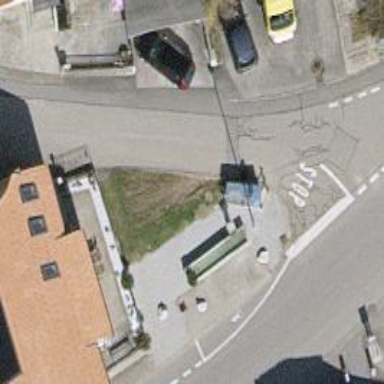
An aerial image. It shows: Drinking fountain.